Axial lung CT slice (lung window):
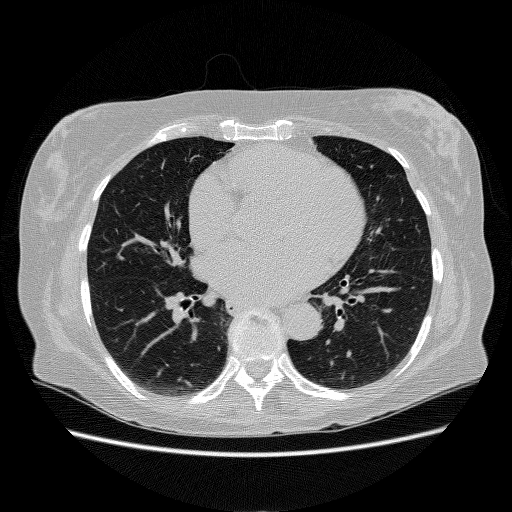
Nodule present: no